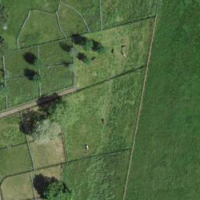
EUNIS habitat code: 52
Species observed at this site:
Medicago sativa